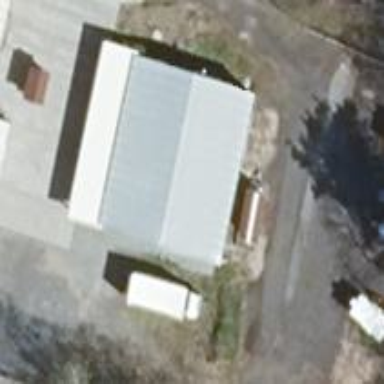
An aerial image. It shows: Building with gabled roof in light gray color. The roof orientation is along the building.